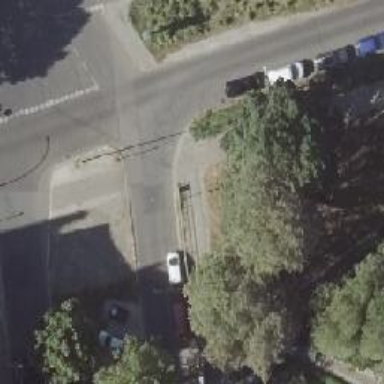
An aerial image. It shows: Uncontrolled crossing with pedestrian island.